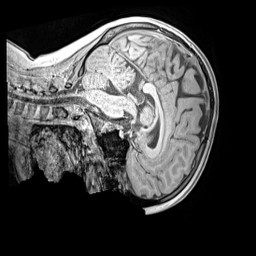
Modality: MP2RAGE
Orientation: sagittal
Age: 10
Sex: female
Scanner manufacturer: siemens
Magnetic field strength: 3 T
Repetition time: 4 s
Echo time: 0.00299 s